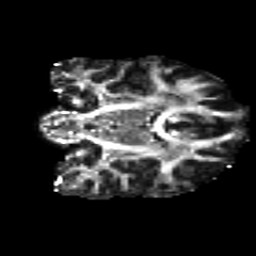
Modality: FA
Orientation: coronal
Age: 34
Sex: female
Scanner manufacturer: siemens
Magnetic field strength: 3 T
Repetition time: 8.8 s
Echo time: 0.085 s